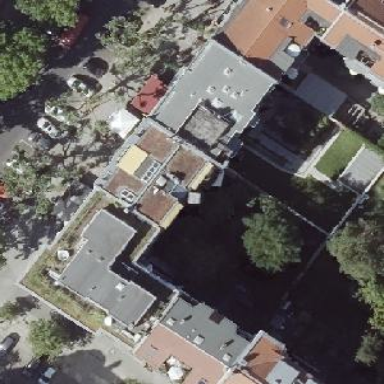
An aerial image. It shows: Residential building with unique double saltbox roof shape.